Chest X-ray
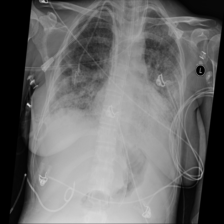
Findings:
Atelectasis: negative
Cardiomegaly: negative
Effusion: negative
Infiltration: positive
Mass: negative
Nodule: positive
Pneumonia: negative
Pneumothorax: negative
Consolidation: negative
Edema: negative
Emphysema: negative
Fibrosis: negative
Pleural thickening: negative
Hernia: negative